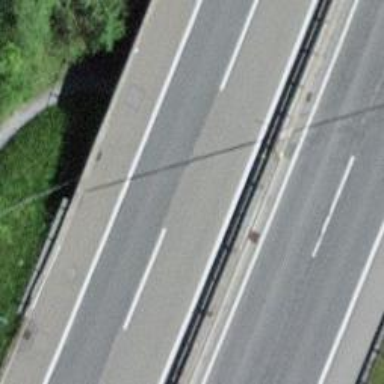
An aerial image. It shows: Motorway bridge with asphalt surface.